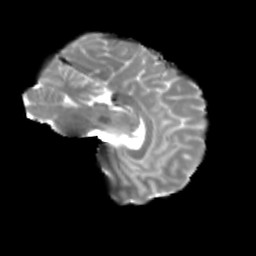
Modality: T2w
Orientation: sagittal
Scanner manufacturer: siemens
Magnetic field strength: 3 T
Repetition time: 4 s
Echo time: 0.0594 s